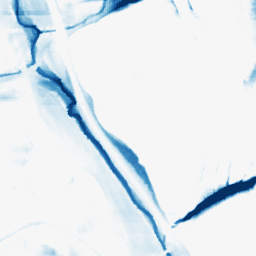
Category: morphological
Decomposition family: morphological_rect
Decomposition parameters: operation: closing
width: 50
height: 20
Upsampling method: bspline
Upsampling parameters: scale: 2
Upsampling scale: 2